Question: When creating an App with Facebook integration, it asks for an App Namespace (that only accepts 20 characters, by the way) seen here:

So, this is going to sound like a total "What are you even doing here if you don't know this" question, but where is my "App Namespace"? Is it in my Manifest or something?
Also, can I change my namespace?
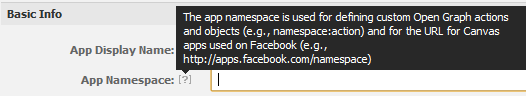
Answer: The "App Namespace" is the new version of what used to be called "App Name". This is used for deciding what should be the URL - "apps.facebook.com/name_space" and it has nothing to do with Java namespaces.
For apps that are housed in a tab only, the namespace doesn't matter much - since the URLs for those are formed of the template = "www.facebook.com/page/sk_app=appId" but for apps housed in canvas, the URL might be something you want to tweak to attract more visitors or to present a brand's identity within it.
Since Open Graph has been launched, the namespace is also used for OG objects, but since OG objects are more used only by machines to read (as in, they are never exposed to users), it doesn't really matter what namespace you select.
AFAIK, namespaces are changeable.